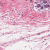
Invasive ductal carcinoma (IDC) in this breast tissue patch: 0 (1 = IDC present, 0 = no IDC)